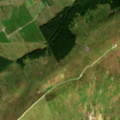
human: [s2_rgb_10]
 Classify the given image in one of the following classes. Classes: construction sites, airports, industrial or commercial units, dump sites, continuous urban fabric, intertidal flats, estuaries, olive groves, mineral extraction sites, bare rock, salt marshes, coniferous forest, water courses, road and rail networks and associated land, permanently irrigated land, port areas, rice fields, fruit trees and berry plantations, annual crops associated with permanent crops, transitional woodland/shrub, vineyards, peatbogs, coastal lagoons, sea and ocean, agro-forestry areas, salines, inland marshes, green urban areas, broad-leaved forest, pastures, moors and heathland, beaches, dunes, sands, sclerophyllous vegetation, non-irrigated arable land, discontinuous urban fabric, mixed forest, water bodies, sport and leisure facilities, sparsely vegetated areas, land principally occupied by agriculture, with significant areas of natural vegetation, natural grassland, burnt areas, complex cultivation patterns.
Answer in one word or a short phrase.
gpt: coniferous forest, natural grassland, moors and heathland, transitional woodland/shrub